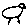
Label: bird